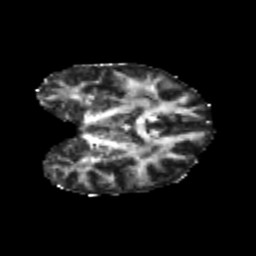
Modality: FA
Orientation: coronal
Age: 23
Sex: female
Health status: healthy
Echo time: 0.074 s